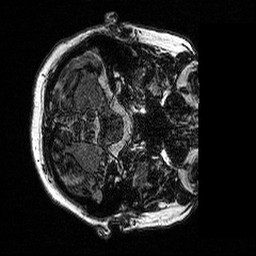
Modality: MP2RAGE
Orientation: axial
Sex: female
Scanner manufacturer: siemens
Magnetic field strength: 3 T
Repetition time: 5 s
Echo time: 0.00292 s